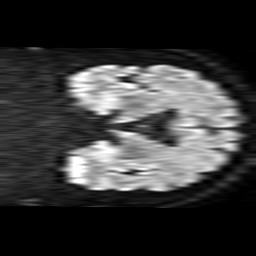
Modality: TRACE
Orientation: coronal
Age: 61
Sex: male
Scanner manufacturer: philips
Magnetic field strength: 1.5 T
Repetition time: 3.842 s
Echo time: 0.09719 s